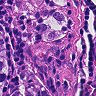
Metastatic tissue present: yes